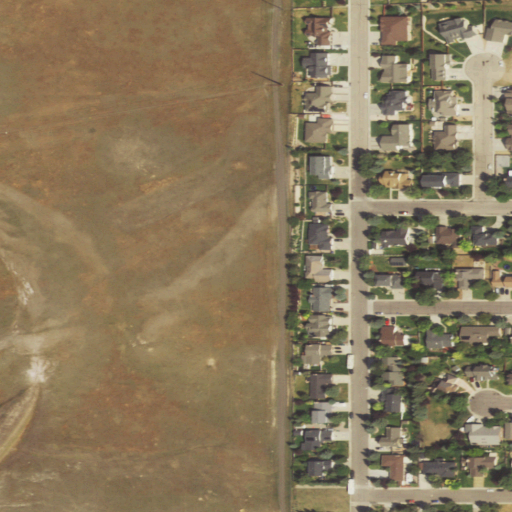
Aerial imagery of mountain in Wyoming named Augur Hill containing grassland, low intensity development, medium intensity development, open development, and shrub